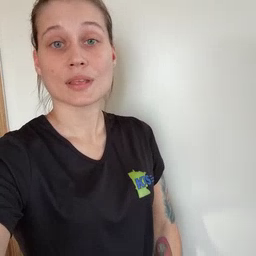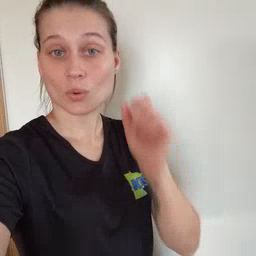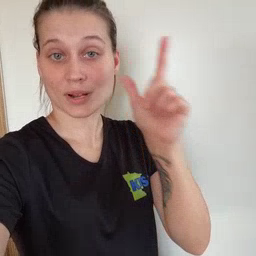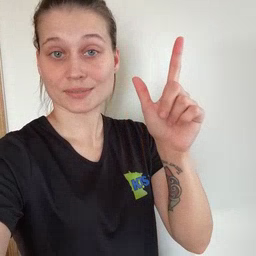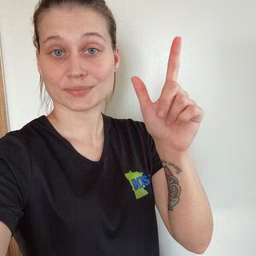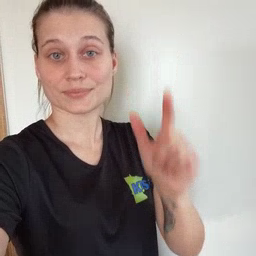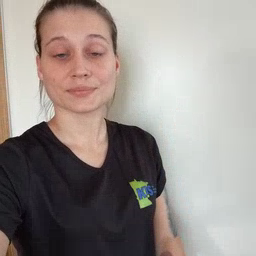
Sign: awake